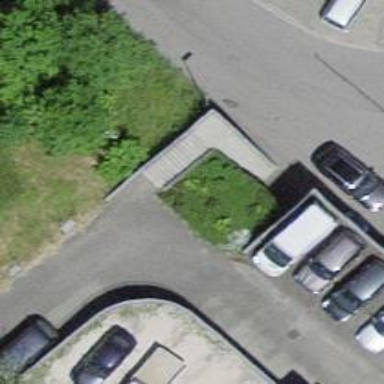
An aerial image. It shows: Paved driveway with excellent trail visibility.